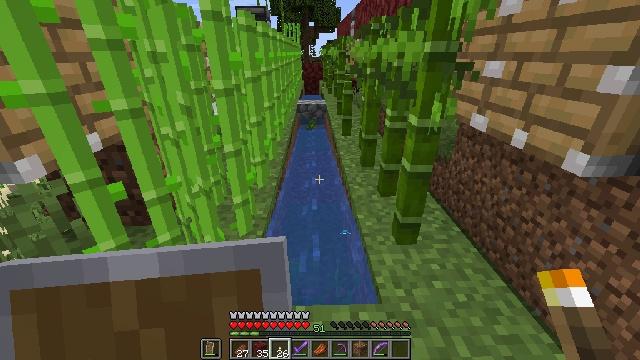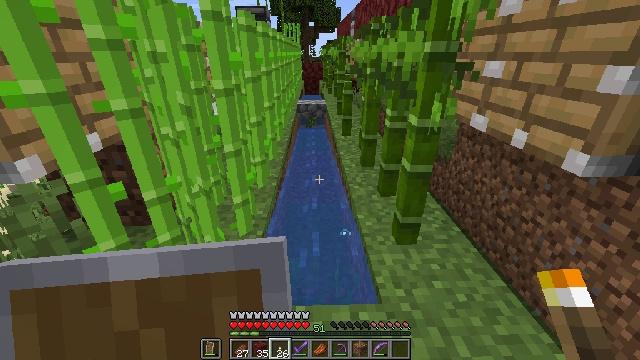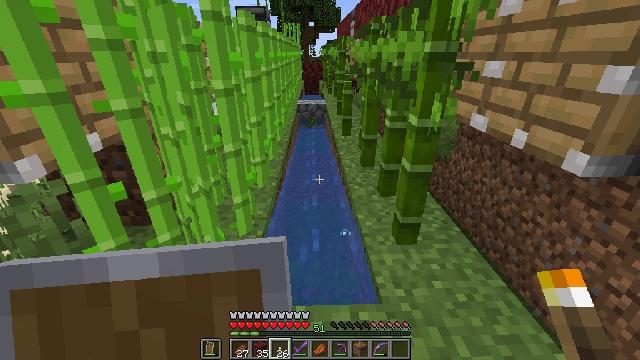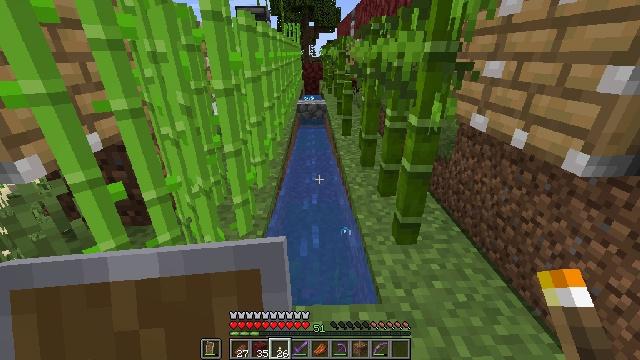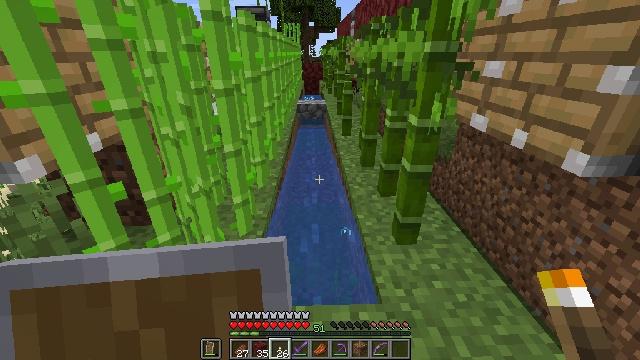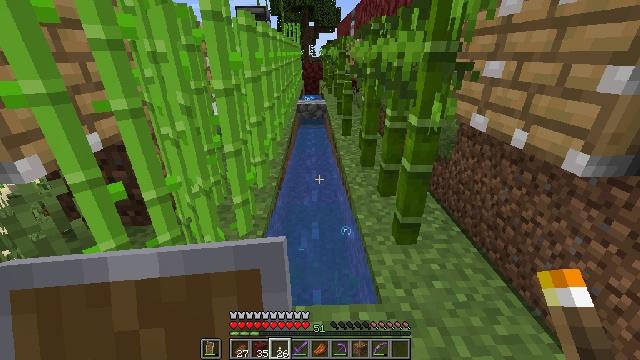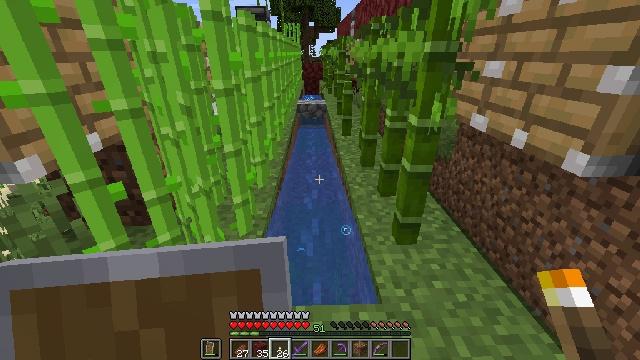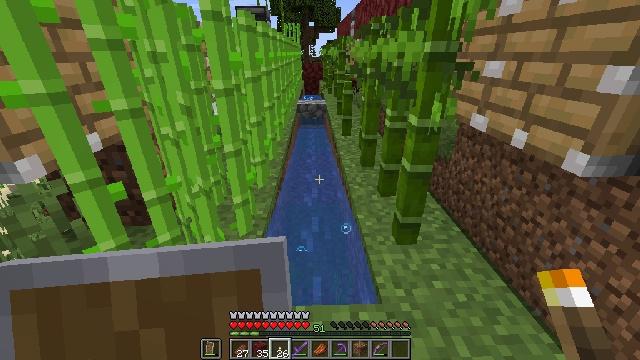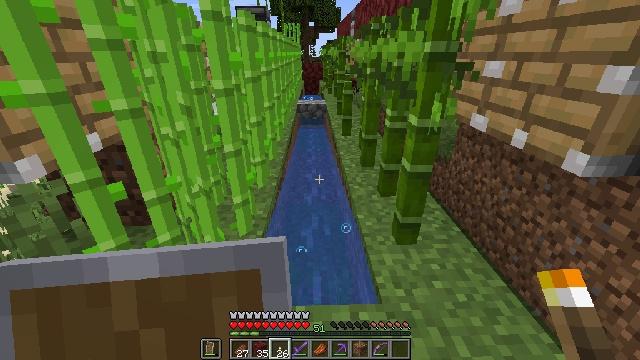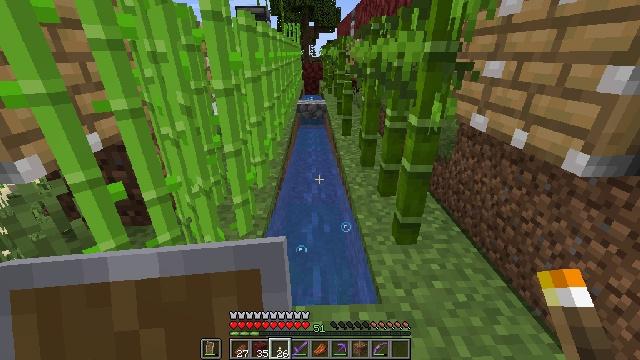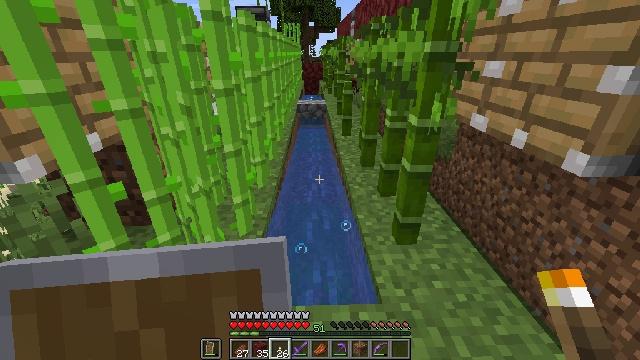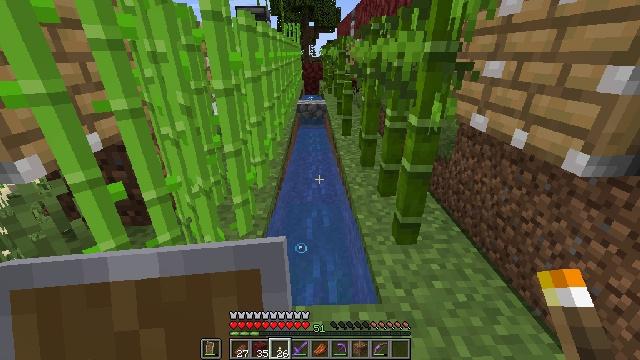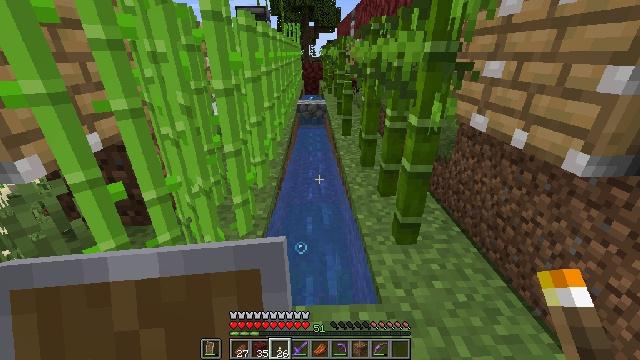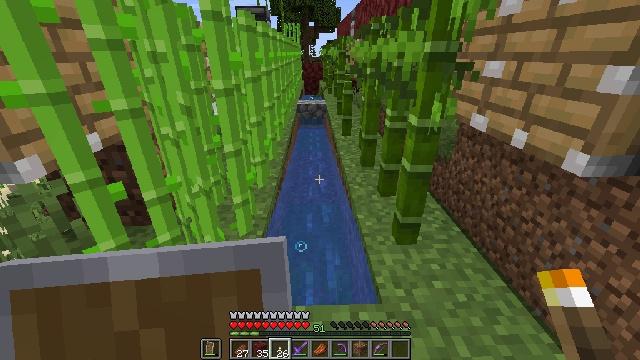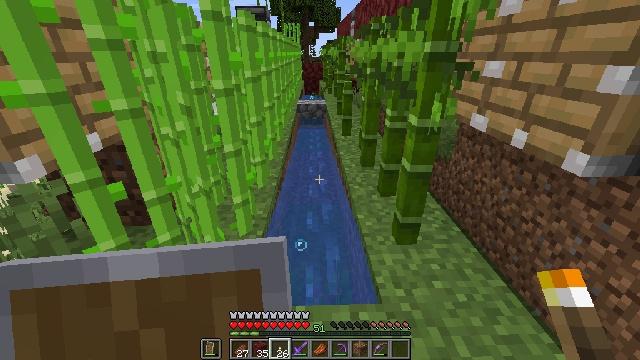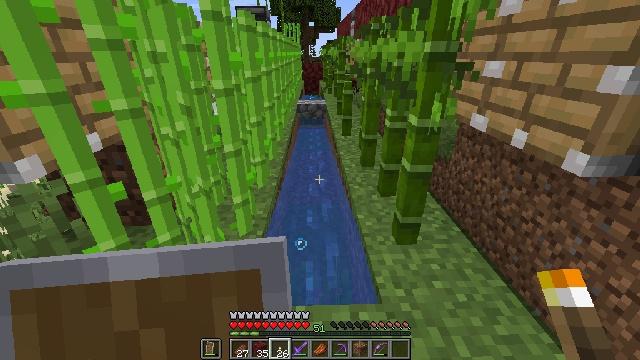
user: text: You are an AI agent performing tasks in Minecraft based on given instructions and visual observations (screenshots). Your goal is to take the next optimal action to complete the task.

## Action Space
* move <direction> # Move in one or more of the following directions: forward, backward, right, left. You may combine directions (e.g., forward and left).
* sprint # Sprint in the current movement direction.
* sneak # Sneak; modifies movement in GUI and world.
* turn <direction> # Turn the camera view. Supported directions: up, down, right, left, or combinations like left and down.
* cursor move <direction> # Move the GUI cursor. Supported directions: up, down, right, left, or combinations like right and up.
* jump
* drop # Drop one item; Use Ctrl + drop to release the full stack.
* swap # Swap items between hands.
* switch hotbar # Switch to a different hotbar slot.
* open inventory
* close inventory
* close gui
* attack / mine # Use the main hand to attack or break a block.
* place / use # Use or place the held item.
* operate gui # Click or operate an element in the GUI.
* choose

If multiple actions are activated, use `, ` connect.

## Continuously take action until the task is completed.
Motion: motion action
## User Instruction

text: Break the cobblestone slab to recycle it.
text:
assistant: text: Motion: no_op
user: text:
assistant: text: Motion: no_op
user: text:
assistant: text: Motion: no_op
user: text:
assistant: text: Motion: no_op
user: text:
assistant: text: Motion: no_op
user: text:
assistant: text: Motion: no_op
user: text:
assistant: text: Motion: no_op
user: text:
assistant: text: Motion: no_op
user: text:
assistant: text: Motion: no_op
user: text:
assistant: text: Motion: no_op
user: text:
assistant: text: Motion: no_op
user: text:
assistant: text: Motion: no_op
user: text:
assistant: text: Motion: no_op
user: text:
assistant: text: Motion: no_op
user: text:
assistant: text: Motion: no_op
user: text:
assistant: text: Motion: no_op
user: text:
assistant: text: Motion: no_op
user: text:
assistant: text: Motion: no_op
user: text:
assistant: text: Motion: no_op
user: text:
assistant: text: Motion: no_op
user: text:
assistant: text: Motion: no_op
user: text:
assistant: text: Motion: no_op
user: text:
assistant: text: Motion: no_op
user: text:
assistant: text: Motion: no_op
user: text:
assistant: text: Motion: no_op
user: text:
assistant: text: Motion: no_op
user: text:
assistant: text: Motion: no_op
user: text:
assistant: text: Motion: no_op
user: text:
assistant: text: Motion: no_op
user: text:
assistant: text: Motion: no_op